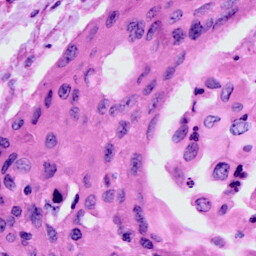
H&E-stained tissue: Cervix